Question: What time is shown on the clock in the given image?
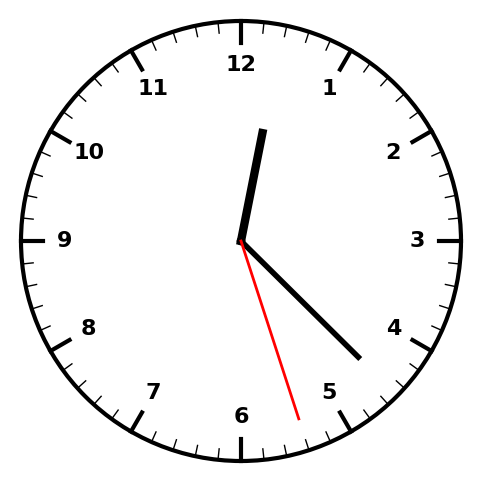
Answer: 12:22:27